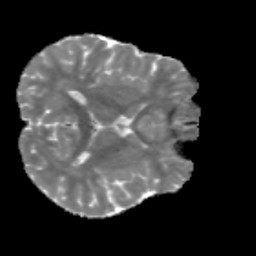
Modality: MD
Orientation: axial
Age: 25
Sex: male
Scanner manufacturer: siemens
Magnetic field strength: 3 T
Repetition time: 3.5 s
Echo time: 0.086 s